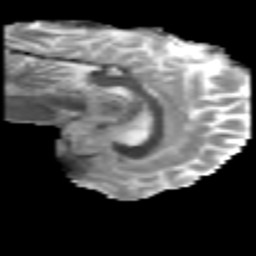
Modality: MD
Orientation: sagittal
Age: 37
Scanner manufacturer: philips
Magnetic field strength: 3 T
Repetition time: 8.6 s
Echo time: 0.127 s